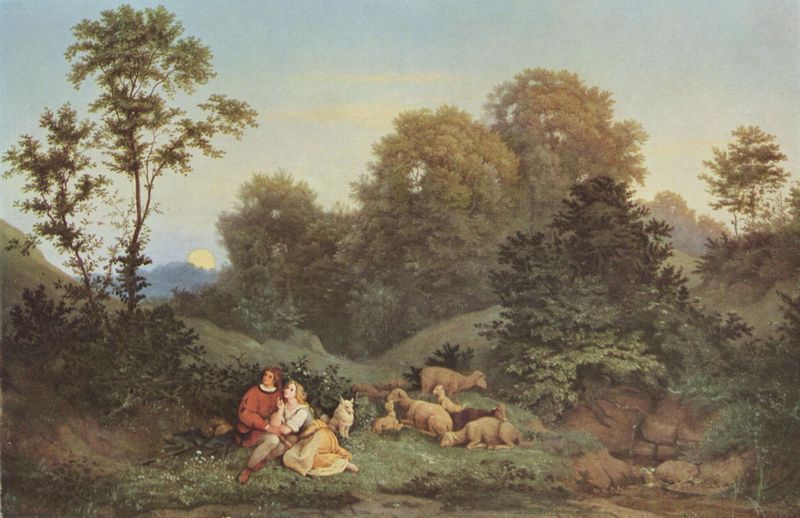
Titel: Frühlingsabend
Künstler: Adrian Ludwig Richter
Standort: Düsseldorf
Institution: Kunstmuseum
Schlagwörter: baum, berg, blau, blätter, dunkel, felsen, gemälde, hand, himmel, laub, mann, schatten, wasser, weiß, wolken, bäume, fluss, gelb, grün, landschaft, menschen, mädchen, ocker, sand, see, sitzen, ufer, äste, abend, blumen, braun, finger, frau, hell, kleid, kleider, licht, nacht, szene, blick, gras, hund, rot, tiere, tuch, wiese, beige, blond, hemd, hose, jung, richter, barock, blass, bluse, sehen, stein, steine, öl, bach, dämmerung, erde, ferne, horizont, hügel, natur, sonnenaufgang, strauch, weide, zweige, busch, büsche, gebüsch, gewässer, sonne, sträucher, boden, mantel, sitzend, decke, paar, pflanzen, tal, wald, deutschland, schürze, sommer, kuss, liebe, umarmung, liegen, schlafen, italien, schuhe, stab, gipfel, hang, hecke, sonnenuntergang, grasen, herde, herbst, blümchen, hügellandschaft, idylle, pause, picknick, rast, romantik, querformat, untergang, embrace, oil, people, red, white, dress, green, old, painting, sitting, spitz, woman, yellow, korb, oil painting, junge, zeigen, senke, pärchen, mond, lamm, schaf, wurzel, wälder, lichtung, leinwand, treffen, liebespaar, wurzeln, chien, romantisch, tümpel, cloud, clouds, man, rocks, sky, stone, tree, dickicht, liebende, wams, field, hill, hills, landscape, mountain, nature, water, sun, trees, frei, forest, grass, peaceful, stream, bushes, arkadien, wiesenblumen, klei, maria, gaze, lämmer, schafe, geliebte, hirte, hirten, schaafe, schäfer, schäferin, animals, dog, ausruhen, rousseau, paysage, rinsal, roots, couple, lune, vollmond, schutz, meadow, love, dirt, spring, campagne, pastorale, leaves, pastoral, hirtenhund, watercolour, quelle, schafherde, bukolisch, ground, gazing, moon, kuhle, cattle, schäferstündchen, lancret, schäferhund, hütehund, berger, sunset, sheep, sunrise, flock, lamb, lambs, shepard, sheperd, zusammen, pointing, mensc, ludwig richter, shepherd, lovers, schäferspiel, schafer, schaafherde, paa, weeds, mud, point, erdloch, schäferszene, bergère, buissons, badinage, galanterie, anakreontik, hirtenstündchen, la, schwarzes schaaf, schäferiylld, sonnenuntergand, wurzelerk, lounging, hug, romance, lush, source, greenery, schaafsherde, emond, midieval, tunic, laying, idealistic, ruisseau, brebis, liebespaar mond, flock of sheep, blonde woman, cozy sheep, skyx, loves, man and women mideveil